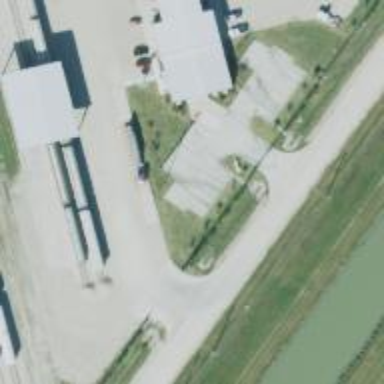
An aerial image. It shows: Weighbridge facility.